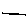
Label: line